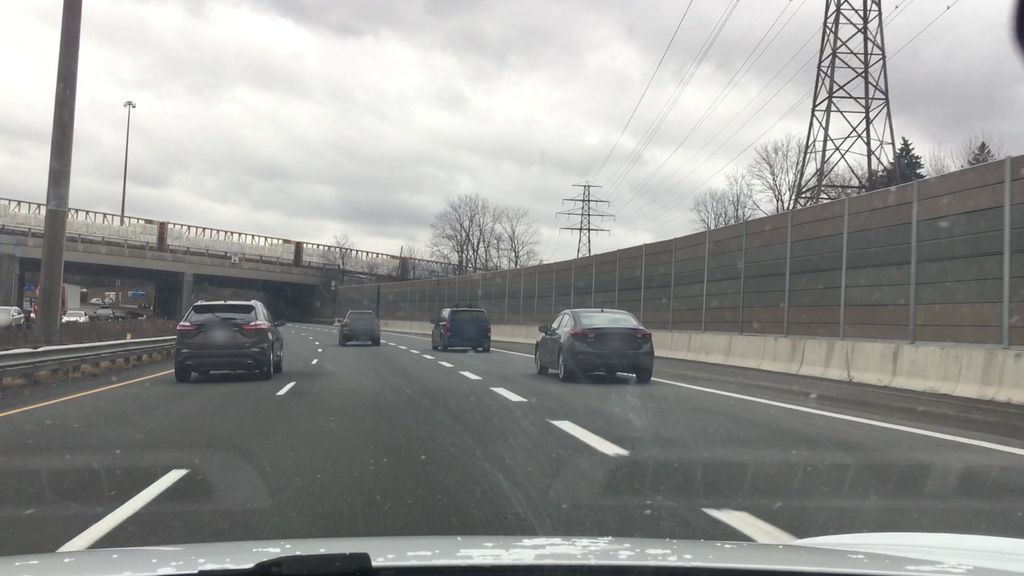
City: hamilton